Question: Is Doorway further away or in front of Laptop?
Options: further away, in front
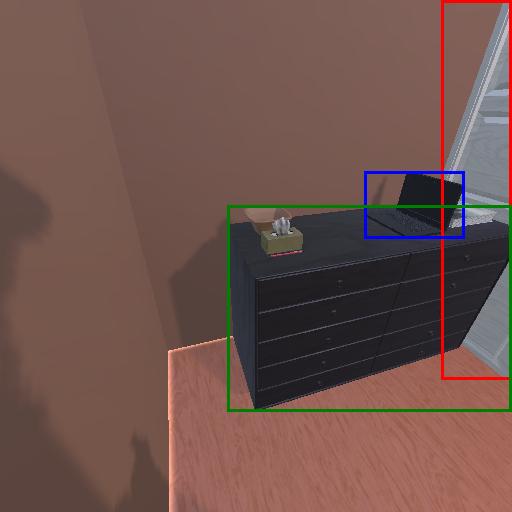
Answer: further away